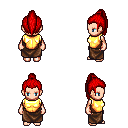
a pixel art fantasy rpg character, female body template, human, light skin, gold chest armor, robe skirt, red long topknot hairstyle, four views (front, back, left, right), 2x2 character sprite sheet, small pixel art, hard edges, no anti-aliasing